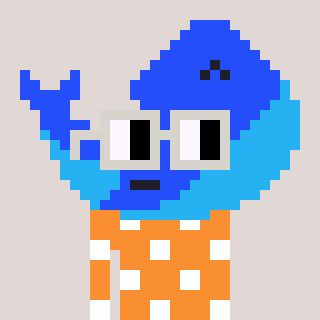
a pixel art character with square light gray glasses, a whale-shaped head and a orange-colored body on a warm background